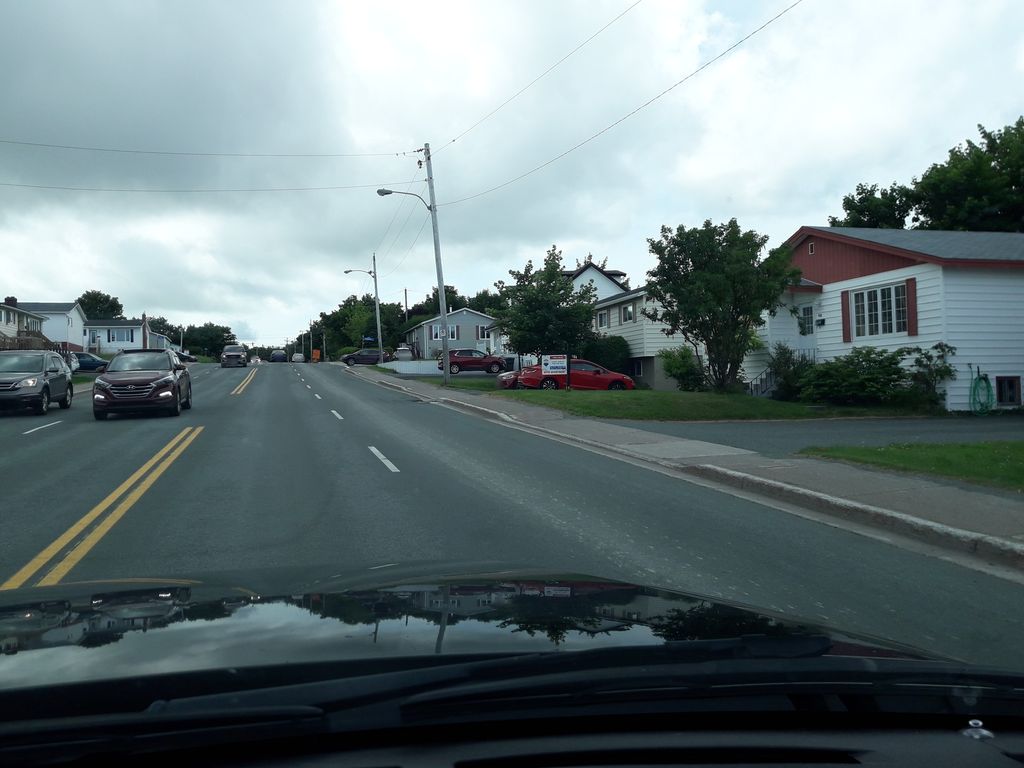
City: st_johns